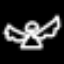
Label: angel